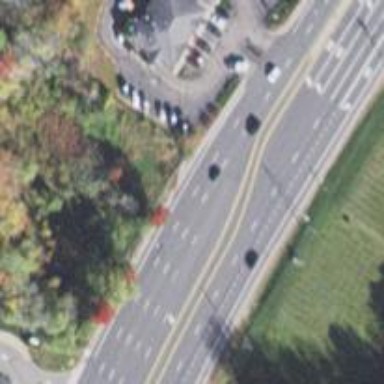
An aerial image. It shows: Primary highway with asphalt surface and separate sidewalk.